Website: walmart
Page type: receipt
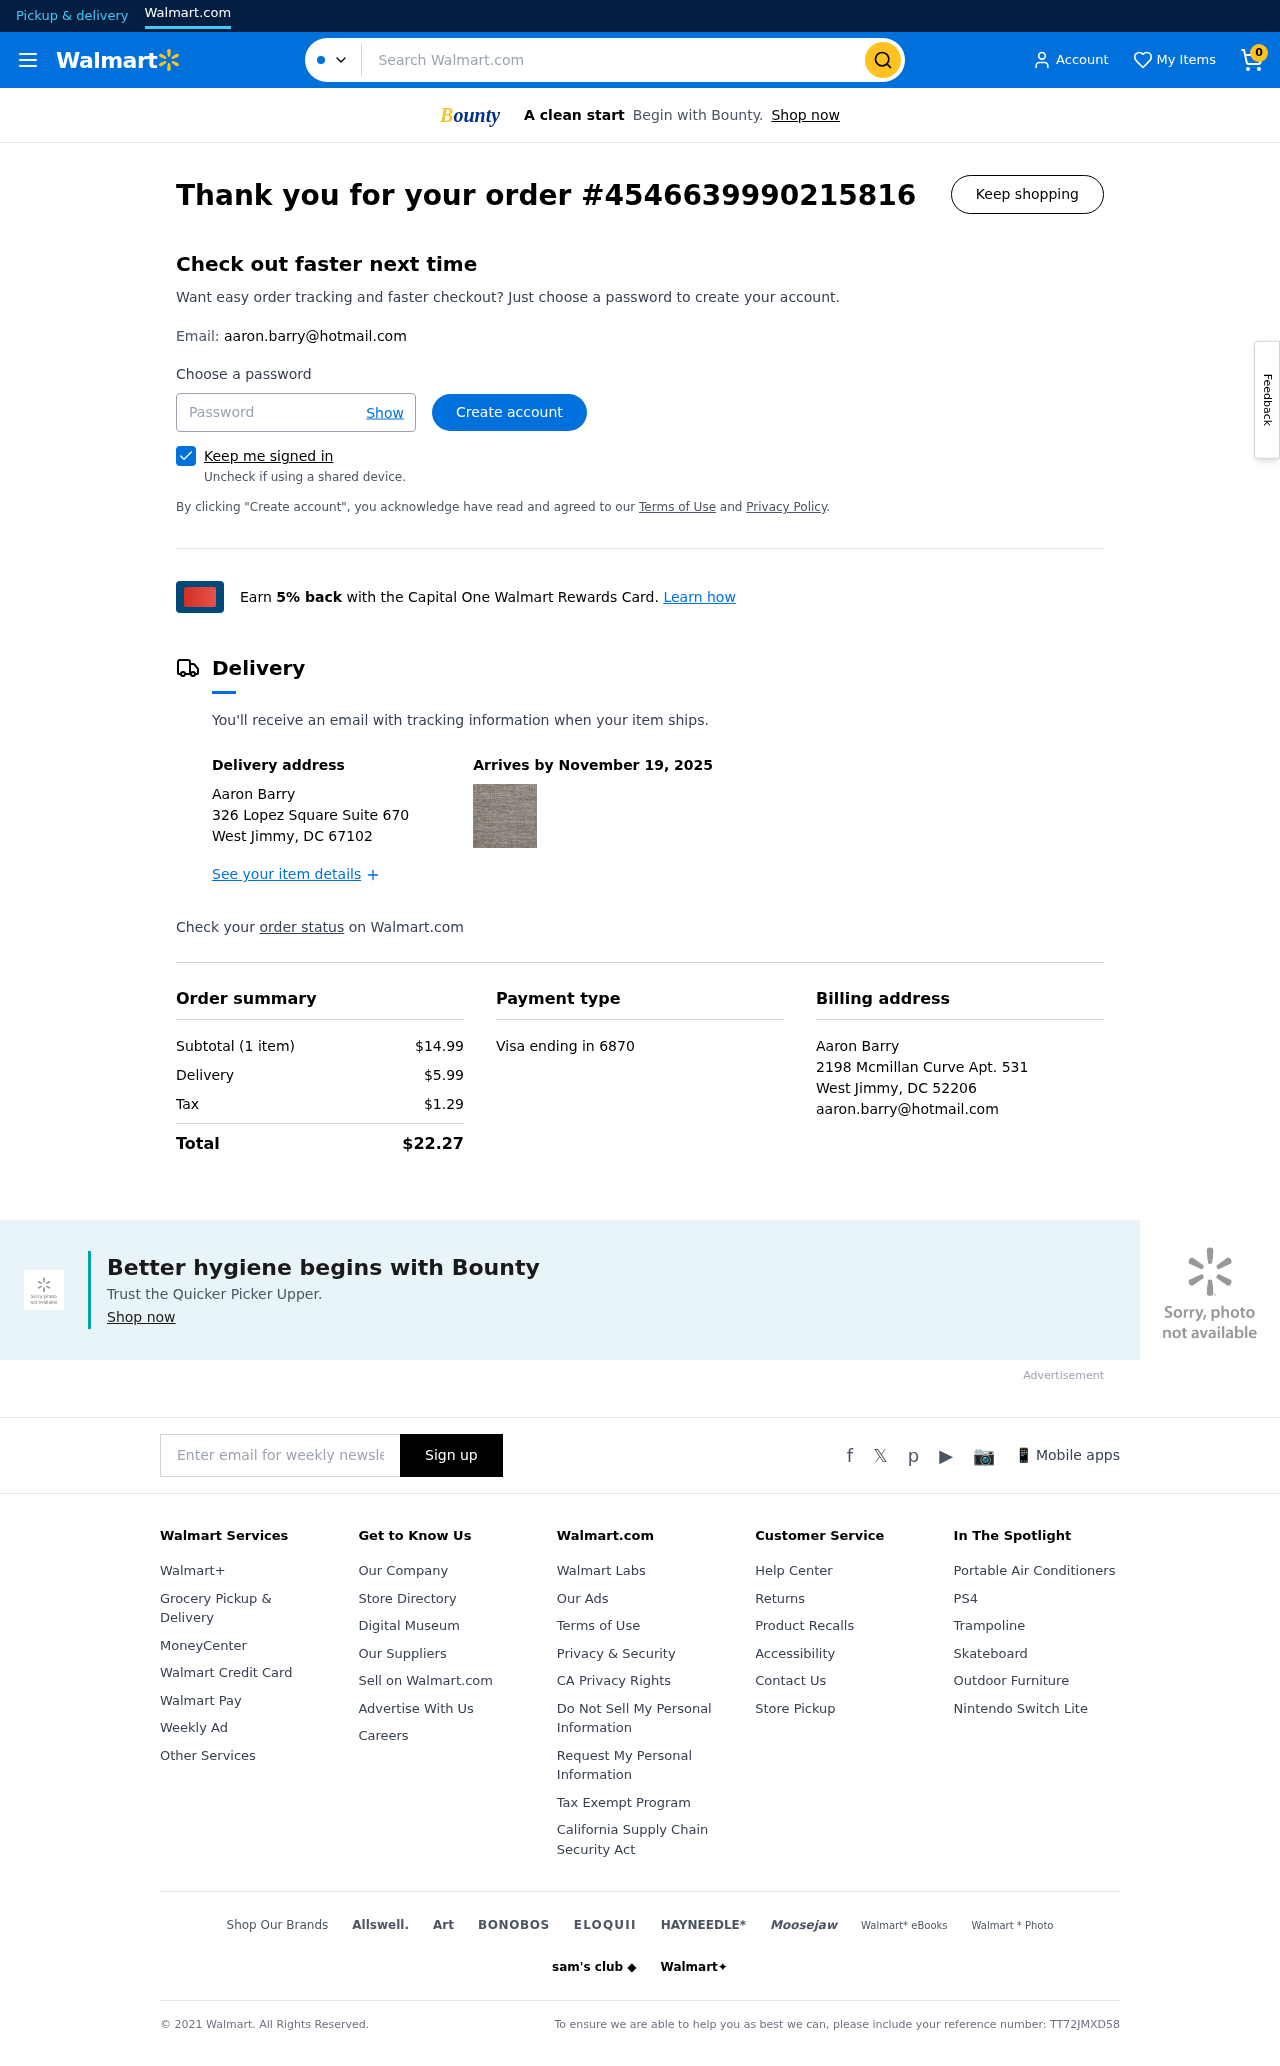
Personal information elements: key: PII_CARD_LAST4
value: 6870
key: PII_CARD_TYPE
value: Visa
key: PII_CITY_STATE_ZIP
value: West Jimmy, DC 67102
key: PII_CITY_STATE_ZIP2
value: West Jimmy, DC 52206
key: PII_EMAIL
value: aaron.barry@hotmail.com
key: PII_EMAIL2
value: aaron.barry@hotmail.com
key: PII_FULLNAME
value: Aaron Barry
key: PII_FULLNAME2
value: Aaron Barry
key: PII_STREET
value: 326 Lopez Square Suite 670
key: PII_STREET2
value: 2198 Mcmillan Curve Apt. 531
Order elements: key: ORDER_NUM_ITEMS
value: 0
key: ORDER_ID
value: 4546639990215816
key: ORDER_DELIVERY_DATE
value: November 19, 2025
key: ORDER_NUM_ITEMS
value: Subtotal (1 item)
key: ORDER_SUBTOTAL
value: $14.99
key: ORDER_SHIPPING_COST
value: $5.99
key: ORDER_TAX
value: $1.29
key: ORDER_TOTAL
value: $22.27
Search elements: key: HEADER_SEARCH
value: Search Walmart.com